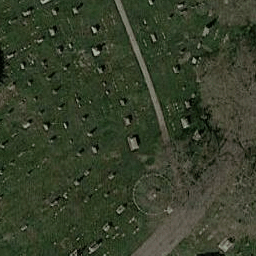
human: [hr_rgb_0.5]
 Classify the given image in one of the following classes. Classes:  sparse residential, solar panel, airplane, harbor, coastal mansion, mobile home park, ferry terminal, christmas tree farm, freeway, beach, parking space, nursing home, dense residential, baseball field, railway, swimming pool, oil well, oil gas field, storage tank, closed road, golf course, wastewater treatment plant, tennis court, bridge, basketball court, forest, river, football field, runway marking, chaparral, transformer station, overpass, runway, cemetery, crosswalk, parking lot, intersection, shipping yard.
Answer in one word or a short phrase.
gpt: cemetery